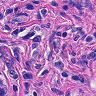
Metastatic tissue present: yes